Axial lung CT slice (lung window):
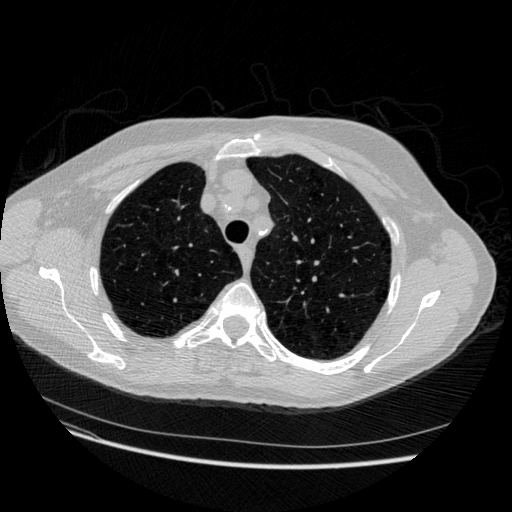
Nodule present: no